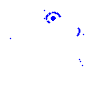
Particle: pion